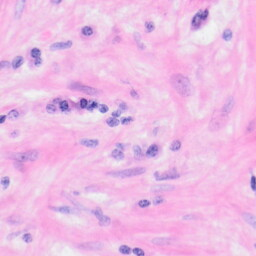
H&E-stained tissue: Kidney